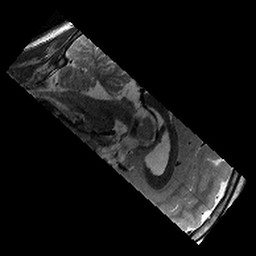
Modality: T2w
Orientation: sagittal
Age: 9
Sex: male
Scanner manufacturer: siemens
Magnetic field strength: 3 T
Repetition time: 9.23 s
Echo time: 0.067 s